На рисунке показан каркас из резисторов, являющийся трёхмерной проекцией четырёхмерного гиперкуба (его можно воспринимать иначе как два кубических каркаса, соответствующие вершины которых соединены между собой). Каждое ребро каркаса имеет сопротивление $R$.
Найдите эквивалентное сопротивление $R_{AB}$ между узлами $A$ и $B$.
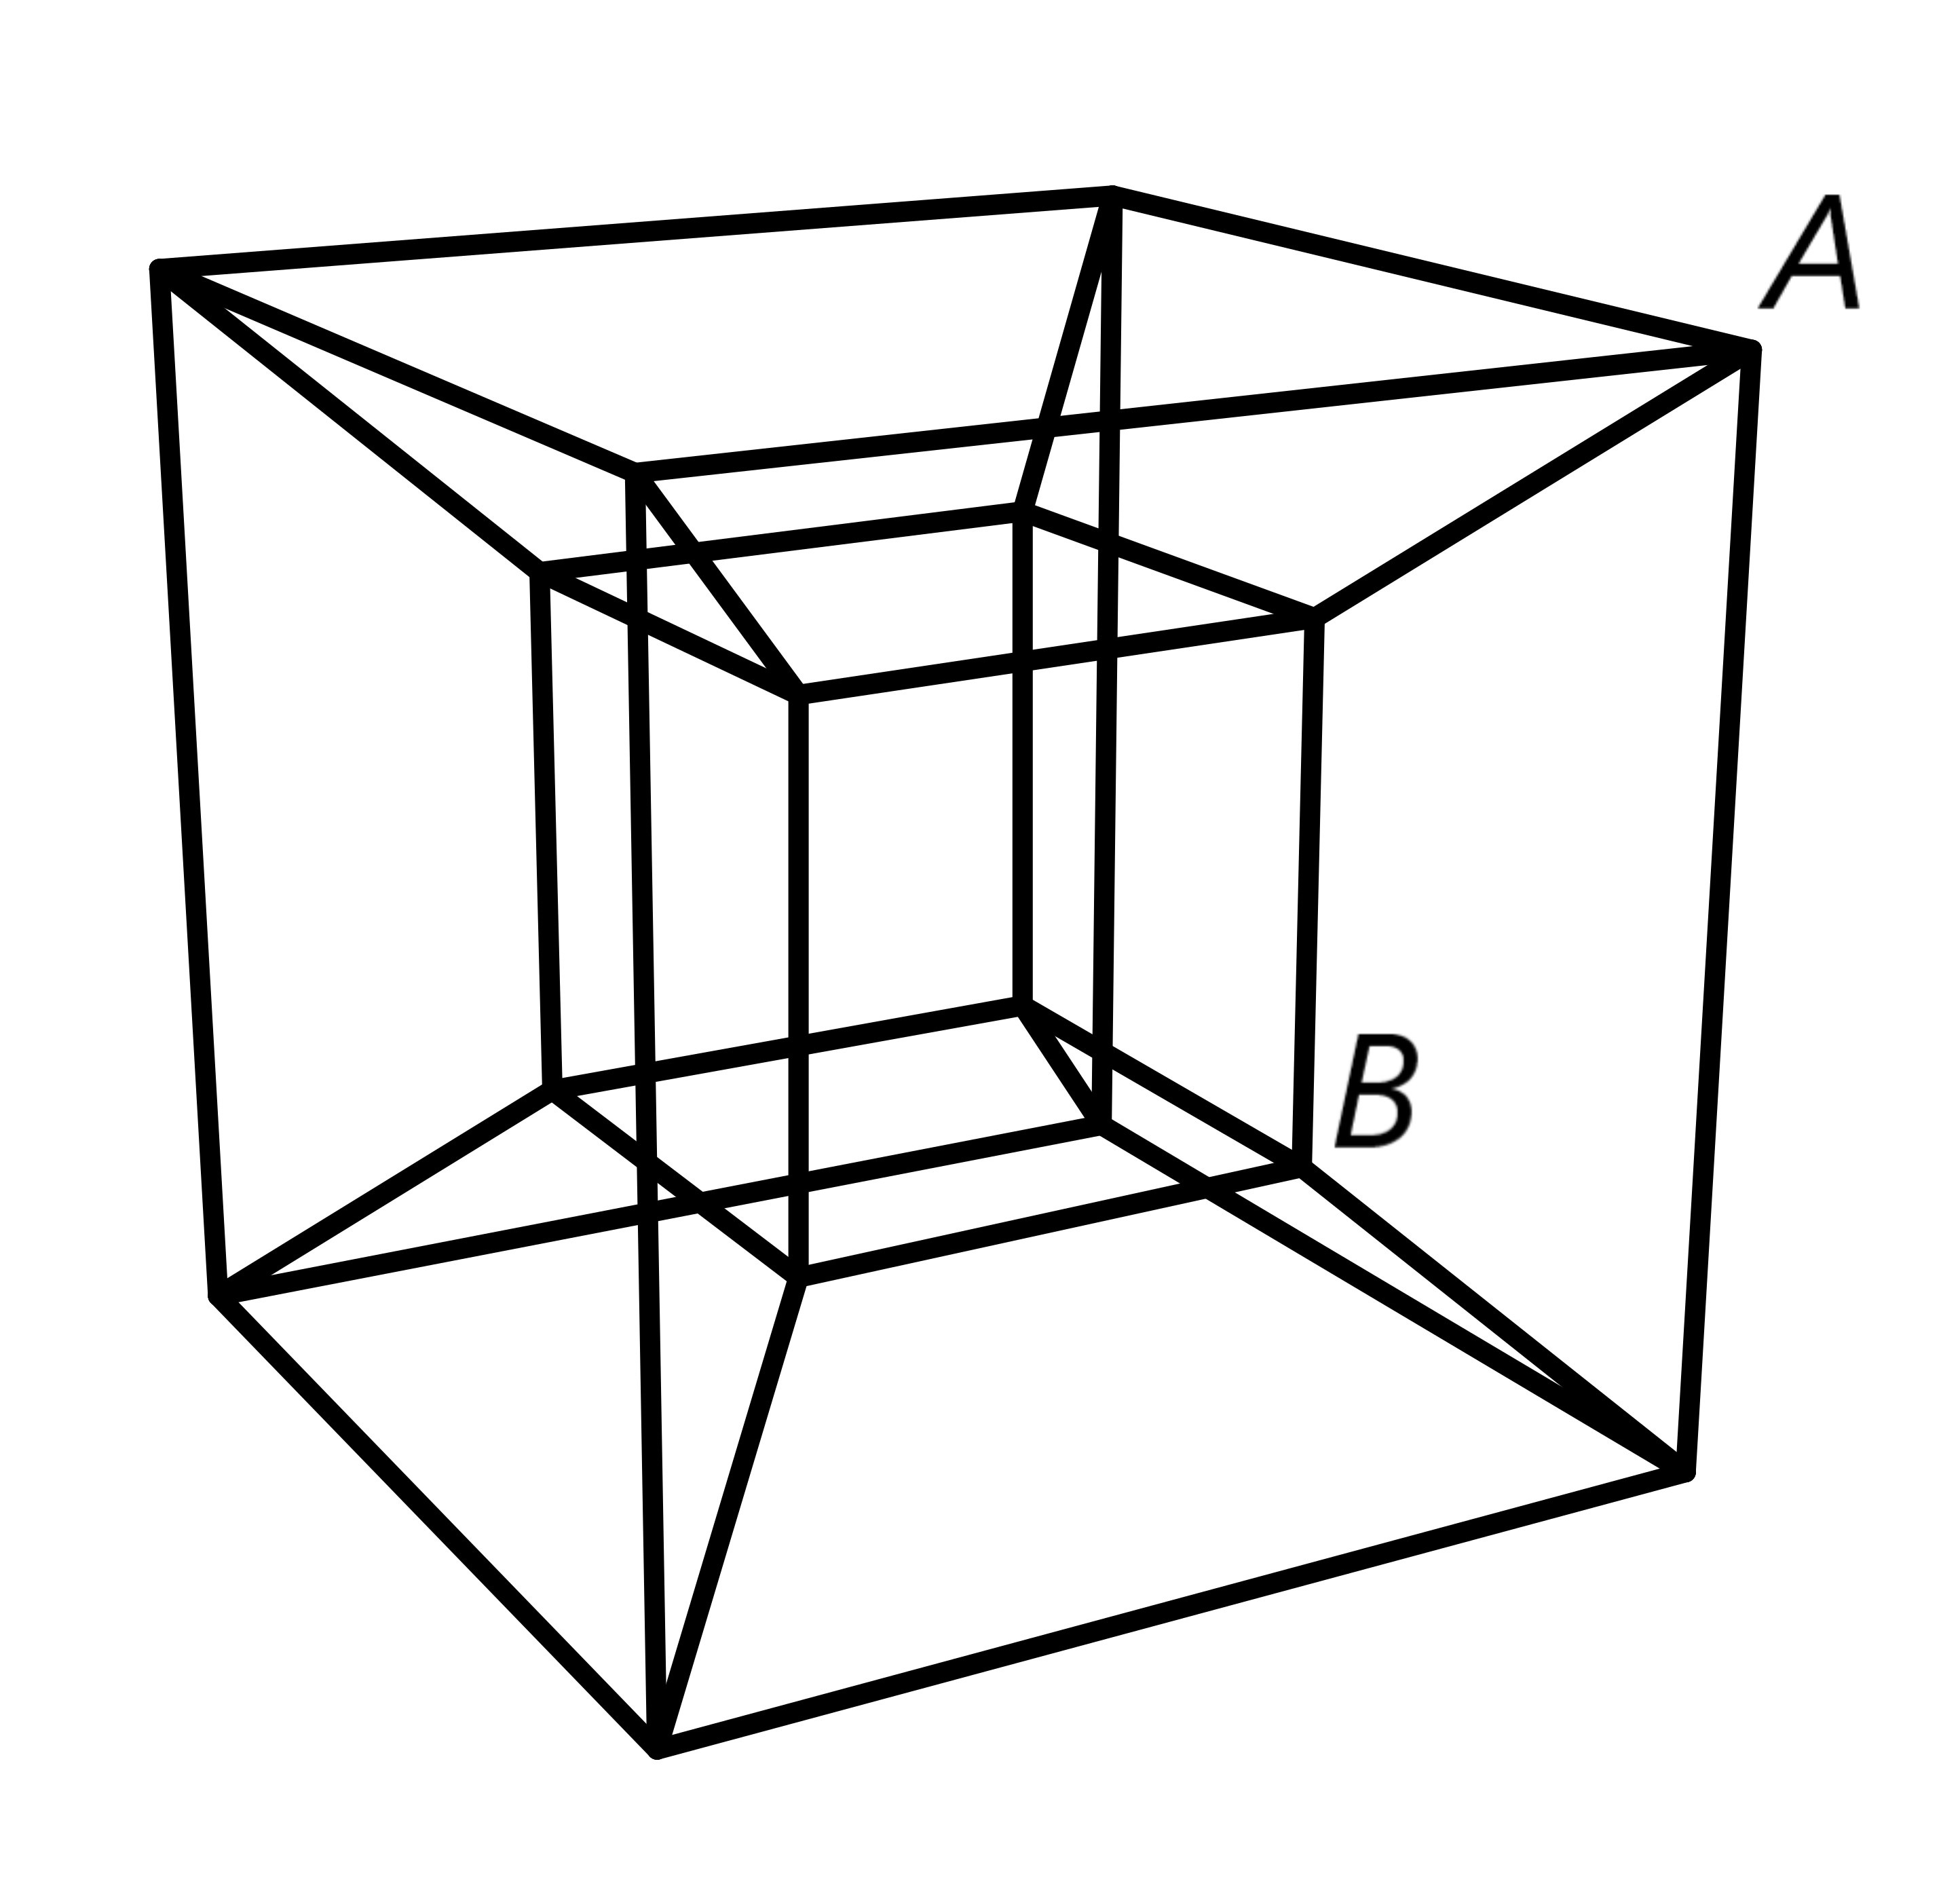
Ответ: \[R_{AB}=\frac{7}{12}R.\]
Темы:
T, Цепи, Китайские, Цепь с резистором